Interaction volume radius: 10 \u00c5
Interaction volume height: 10 \u00c5
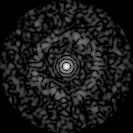
Disorder parameter: 0.8719